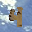
Label: 4